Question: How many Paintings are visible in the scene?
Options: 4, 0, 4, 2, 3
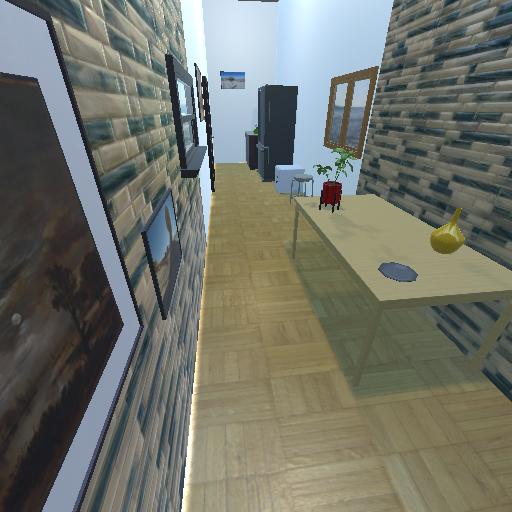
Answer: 4